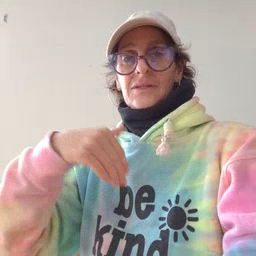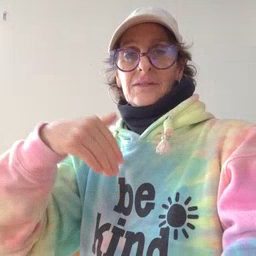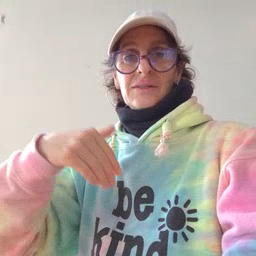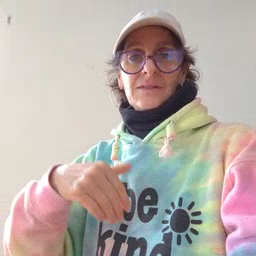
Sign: night